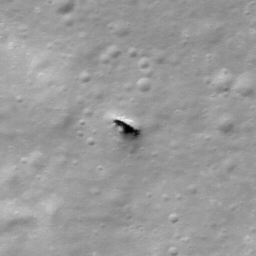
Pit: Stevinus 19
Host crater: Stevinus
Host type: impact_melt
Lunar coordinates: latitude -32.934, longitude 53.798